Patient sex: F
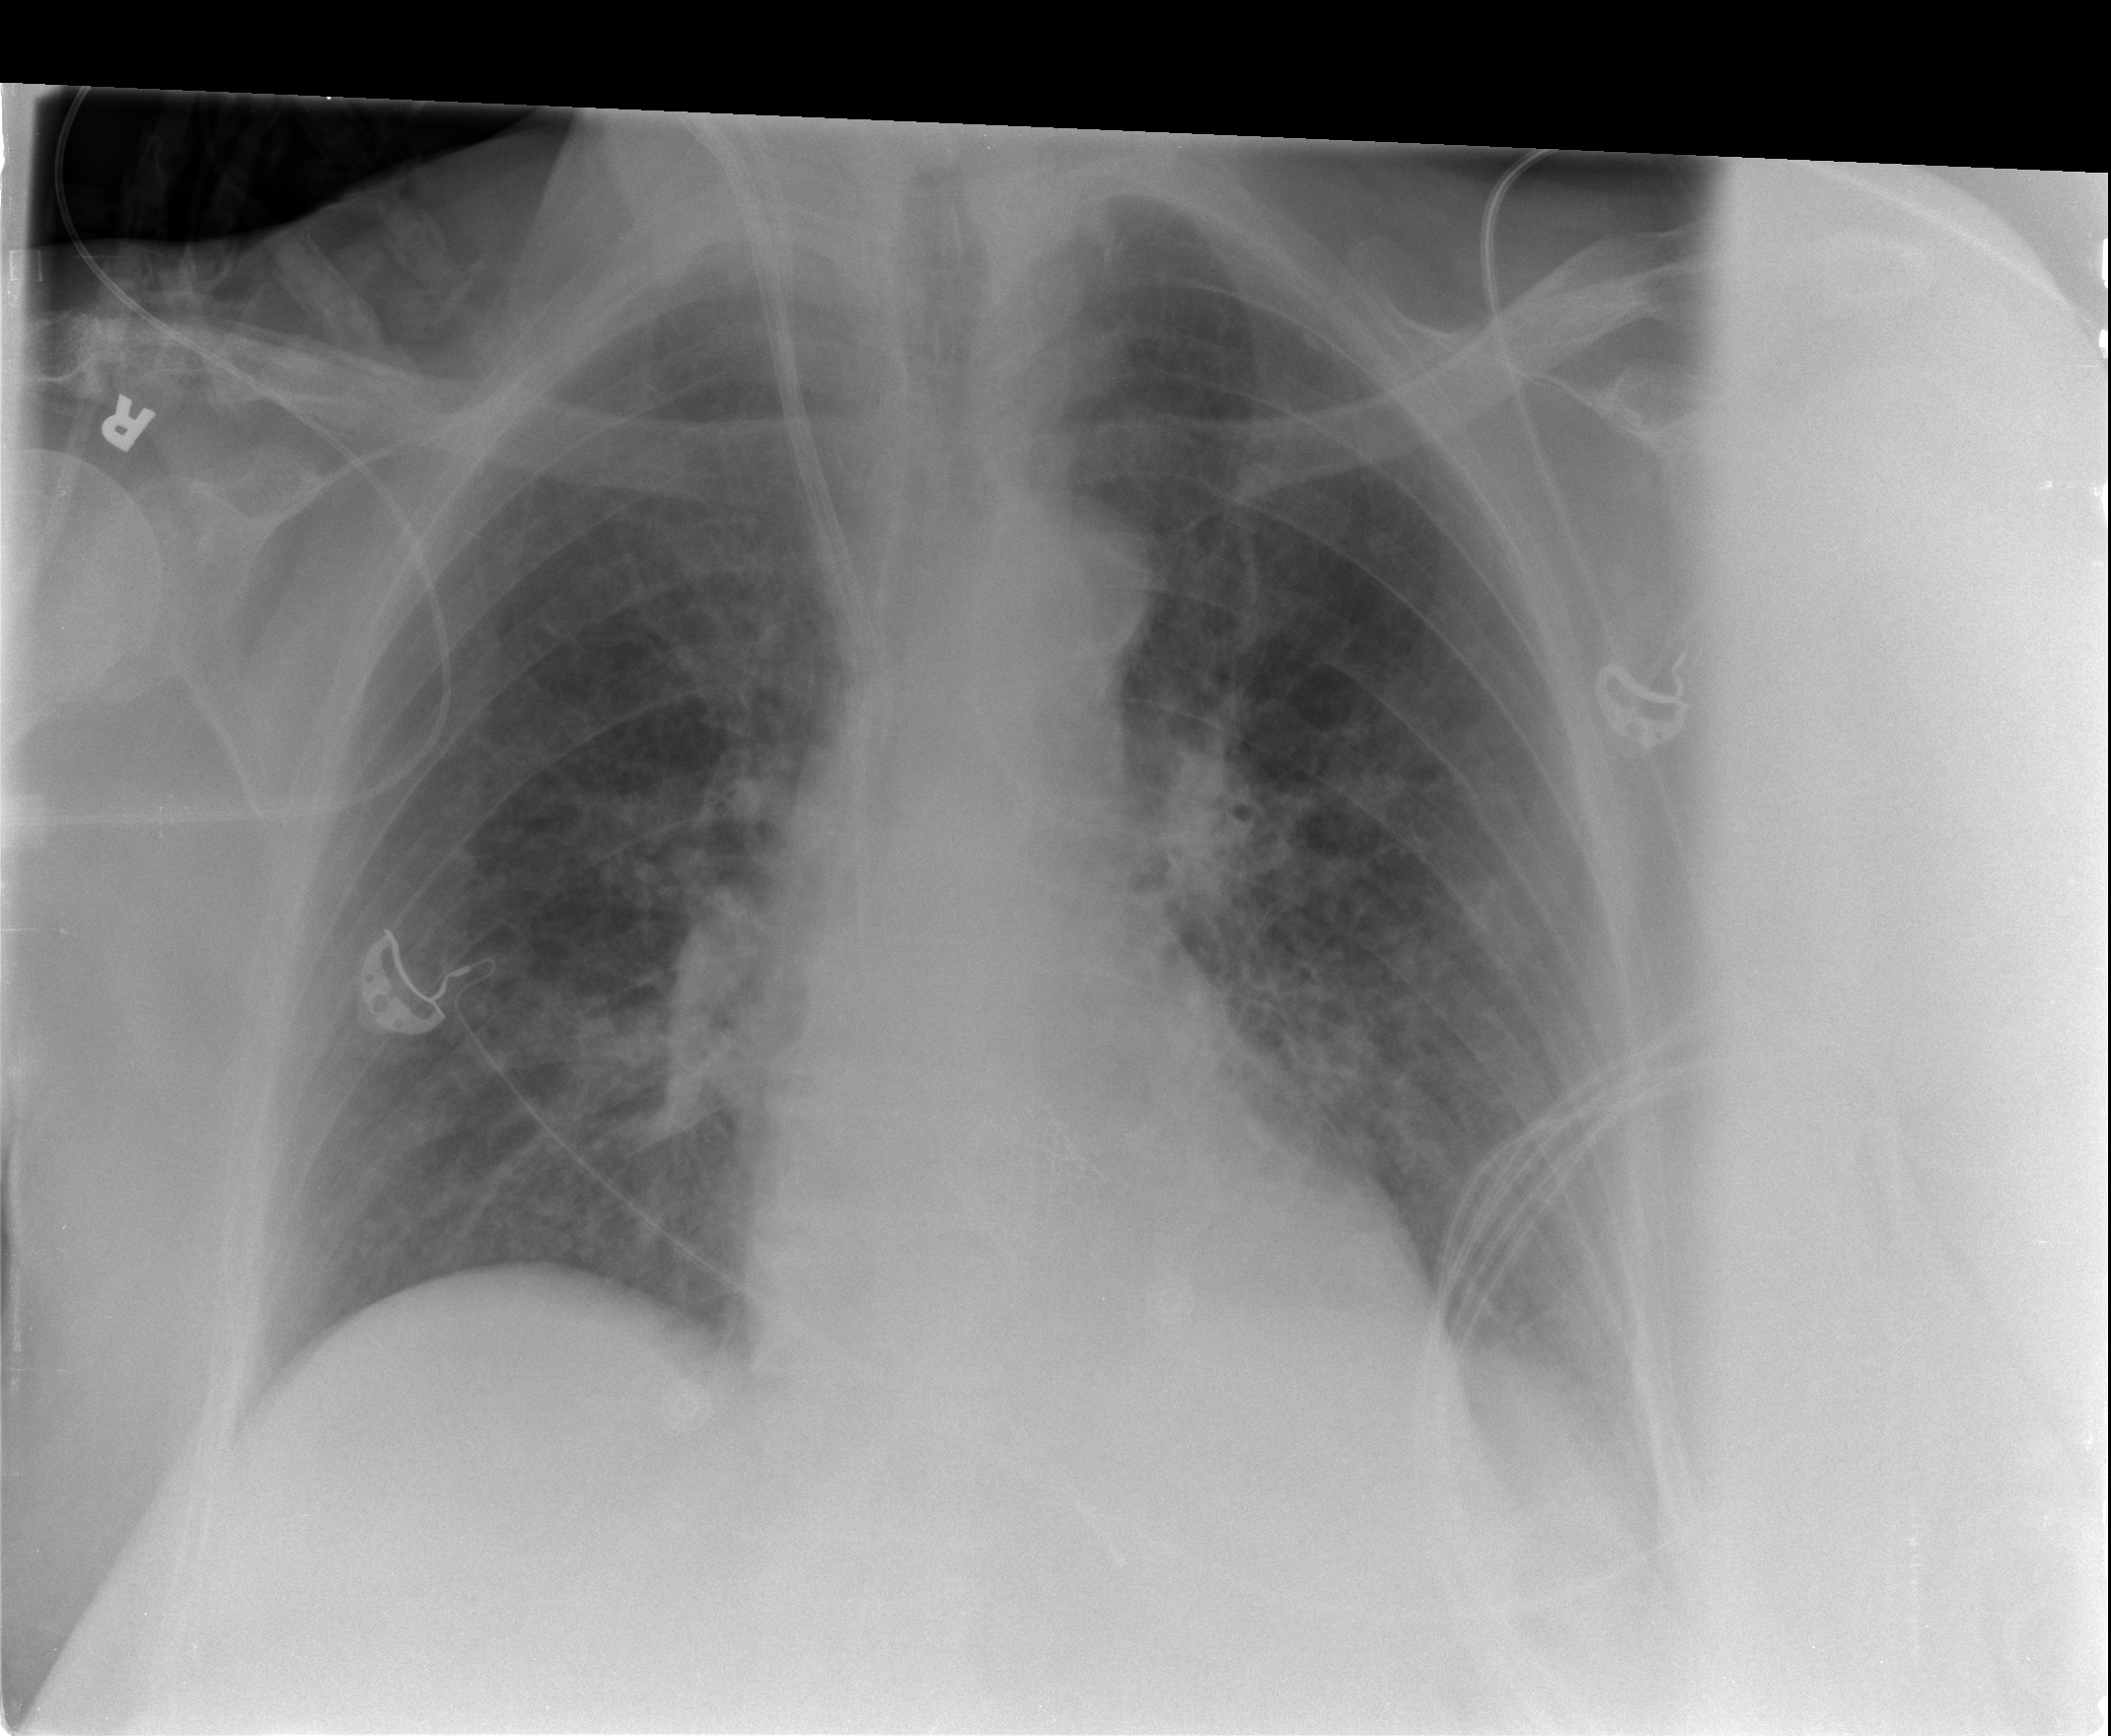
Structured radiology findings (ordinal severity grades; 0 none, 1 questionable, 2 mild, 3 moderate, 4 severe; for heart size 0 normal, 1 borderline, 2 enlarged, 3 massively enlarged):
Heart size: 0
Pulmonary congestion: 2
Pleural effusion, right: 0
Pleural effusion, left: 1
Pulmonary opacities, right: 2
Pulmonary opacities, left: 2
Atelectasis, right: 0
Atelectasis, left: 2